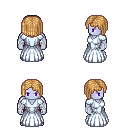
a pixel art fantasy rpg character, male body template, dark elf, purple skin, underdress, red pants, light blonde pageboy hairstyle, white cloth bandages, four views (front, back, left, right), 2x2 character sprite sheet, small pixel art, hard edges, no anti-aliasing